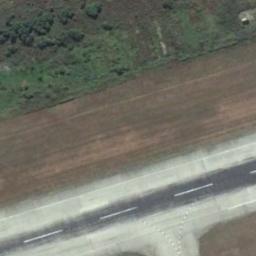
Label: runway